Question: Here's my html code
'''
<section id="usercontent">
<h1>Section - User Content</h1>
<article id="notifications">
<h1>Notifications</h1>
<p>Why I can't center this? I already use margin:0 auto;</p>
</article>
<article>
<h1>Article - Left Content</h1>
<section id="menuform">
<h1>User Menus</h1>
</section>
<section id="shareform">
<h1>Shout to the world</h1>
<form method="post">
<table>
<tr>
<td>Shout to the world:</td>
</tr>
<tr>
<td><textarea name="user_post" required="required"></textarea></td>
</tr>
<tr>
<td><input id="btn_share" type="submit" value="Share" name="share"></td>
</tr>
</table>
</form>
<?php
if(isset($_POST['share'])){
}
?>
</section>
</article>
<aside>
<h1>Aside - Right Content</h1>
</aside>
<div id="clearfloats"></div>
</section>
'''
Here's my css code
'''
/*user content styles*/
/*section styles*/
section#usercontent {
width:600px;
background-image:url('../img/content.png');
font-size:13px;
color:#323232;
}
section#usercontent h1 {
visibility:hidden;
position:absolute;
}
/*clear floats*/
section#usercontent div#clearfloats {
clear:both;
}
section#usercontent article#notifications {
width:500px;
height:20px;
margin:0 auto;
}
/*article styles*/
section#usercontent article {
width:220px;
float:left;
margin-left:10px;
}
section#usercontent article section#menuform {
border:1px solid black;
height:50px;
}
section#usercontent article section#shareform {
border:1px solid black;
}
section#usercontent article section#shareform table {
margin:0 auto;
margin-bottom:8px;
margin-top:8px;
}
section#usercontent article section#shareform table td {
padding:2px;
}
section#usercontent article section#shareform input#btn_share {
border:1px solid #E0BE47;
border-radius:8px;
width:58px;height:20px;
background-color:#FAF5CE;
cursor:pointer;
font-size:12px;
color:#323232;
float:right;
}
section#usercontent textarea {
height:55px;
}
/*aside styles*/
section#usercontent aside {
width:340px;
float:right;
margin-right:10px;
}
section#usercontent aside, section#usercontent article {
margin-top:10px;
margin-bottom:10px;
border:1px solid #E0BE47;
border-radius:8px;
}
'''
Output

I Got problems in this area section#usercontent article#notifications I don't know how to make it center I already use margin:0 auto; Need suggestions to fix this, Thanks!
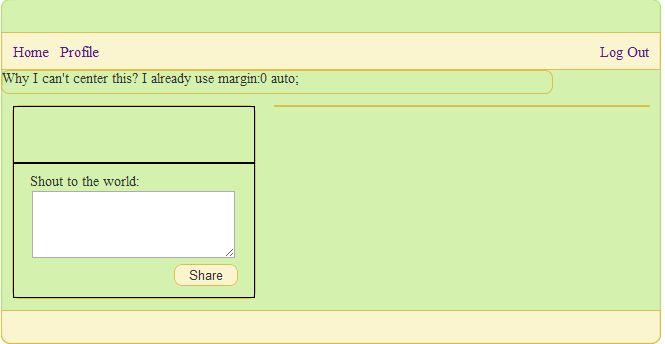
Answer: You are using float: left; on article. Add float: none; to "section#usercontent article#notifications" or remove float left from "section#usercontent article".